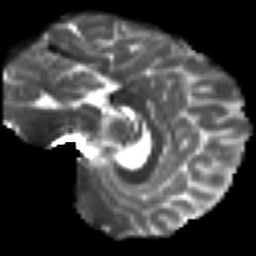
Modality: T2w
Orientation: sagittal
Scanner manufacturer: siemens
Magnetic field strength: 3 T
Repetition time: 7.8 s
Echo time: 0.09 s